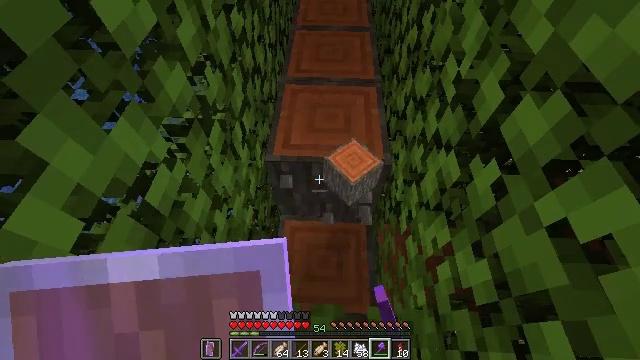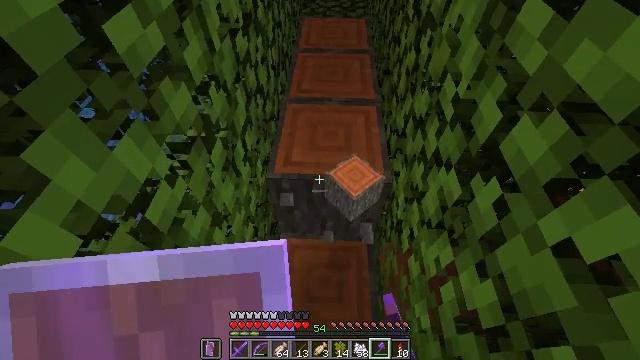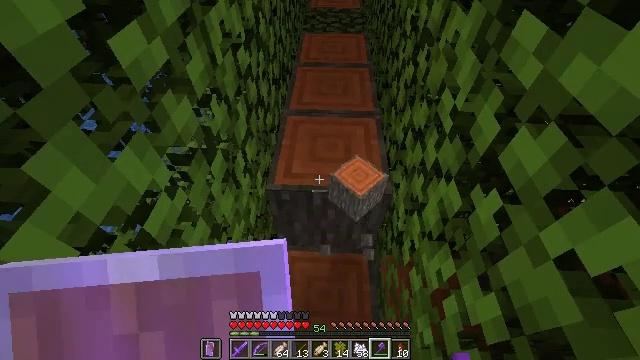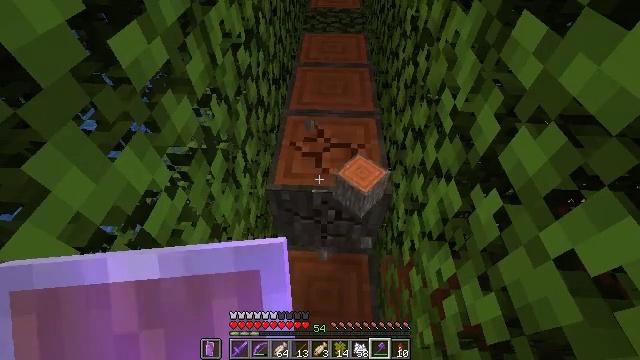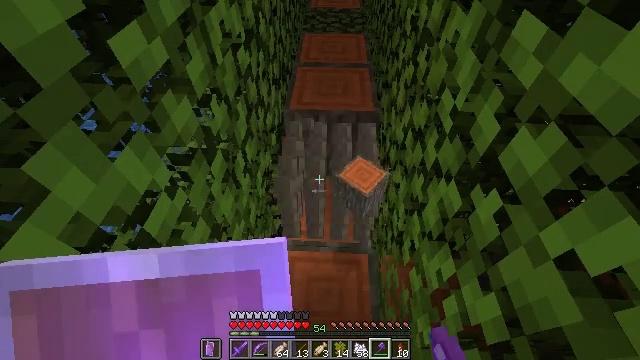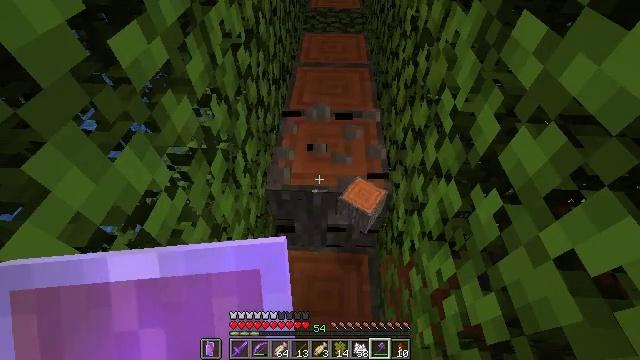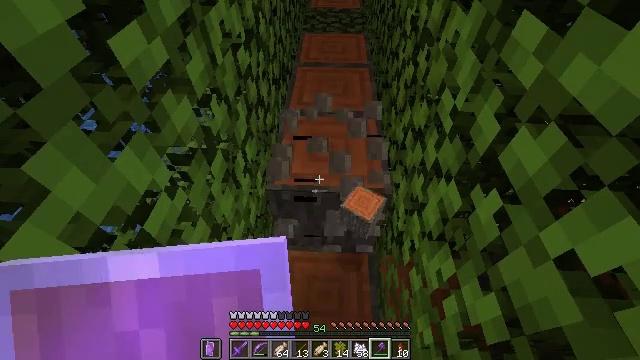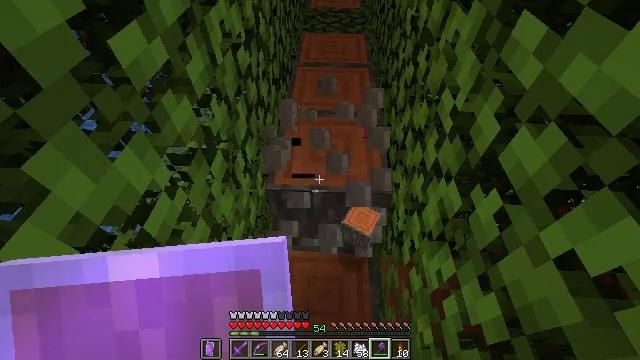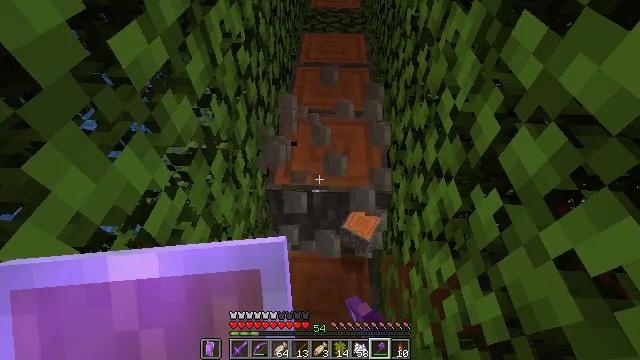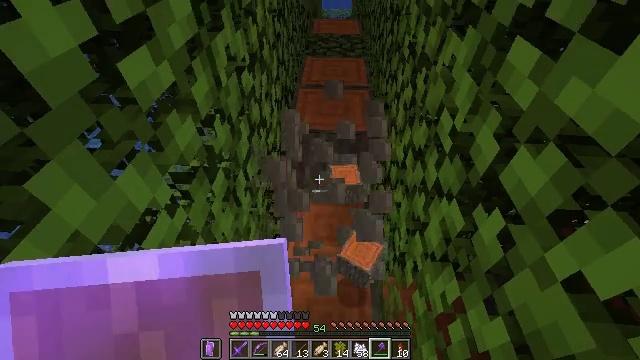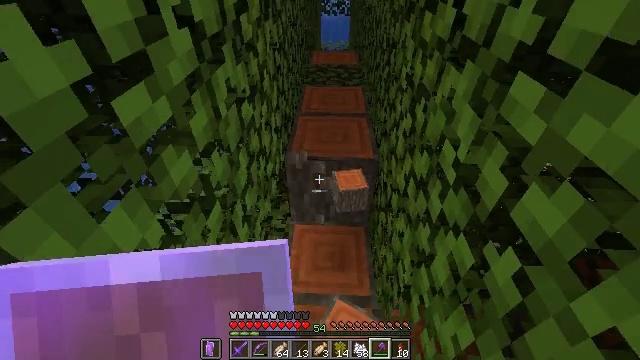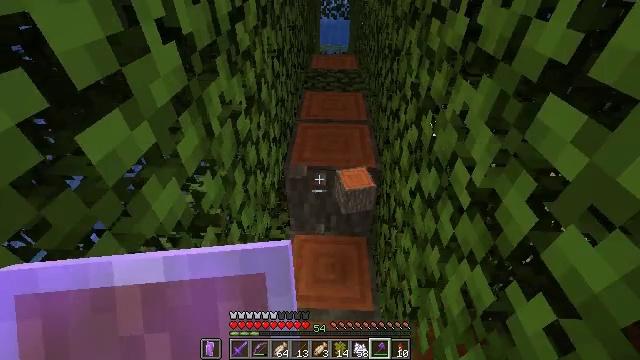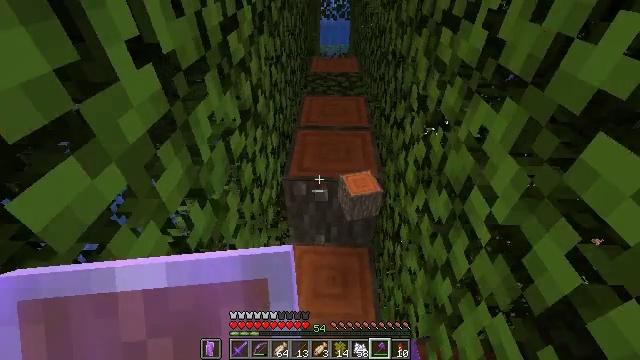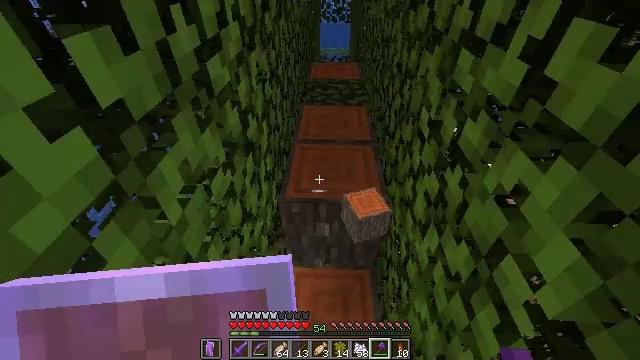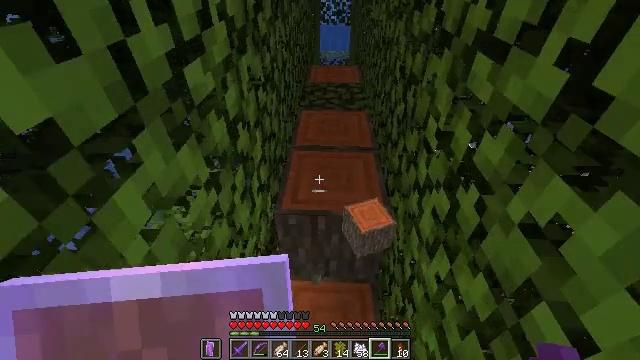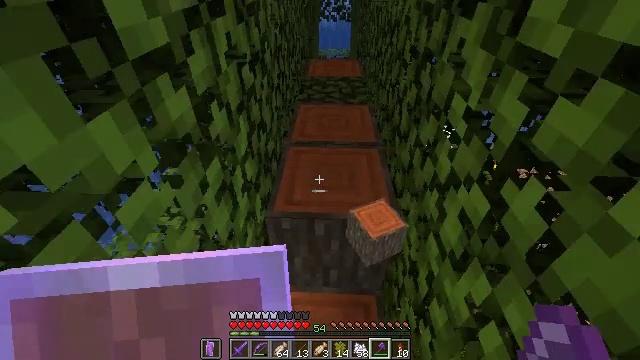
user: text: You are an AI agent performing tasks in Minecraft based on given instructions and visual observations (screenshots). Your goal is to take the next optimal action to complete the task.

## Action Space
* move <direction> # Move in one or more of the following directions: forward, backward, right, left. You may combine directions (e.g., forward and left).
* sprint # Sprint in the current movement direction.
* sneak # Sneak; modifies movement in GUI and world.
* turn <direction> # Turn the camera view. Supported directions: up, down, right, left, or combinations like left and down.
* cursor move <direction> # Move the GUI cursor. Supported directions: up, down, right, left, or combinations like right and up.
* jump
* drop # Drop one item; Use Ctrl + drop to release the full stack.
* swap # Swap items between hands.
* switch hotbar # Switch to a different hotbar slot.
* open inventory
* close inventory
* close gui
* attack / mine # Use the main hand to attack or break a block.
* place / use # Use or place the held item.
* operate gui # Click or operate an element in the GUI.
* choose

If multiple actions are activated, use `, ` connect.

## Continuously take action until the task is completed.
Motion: motion action
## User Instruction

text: Mine acacia log from the tree's trunk.
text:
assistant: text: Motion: turn up
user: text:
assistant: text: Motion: turn up
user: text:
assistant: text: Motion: attack / mine
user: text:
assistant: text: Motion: attack / mine
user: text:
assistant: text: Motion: attack / mine
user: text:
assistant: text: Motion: attack / mine
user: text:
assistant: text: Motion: attack / mine
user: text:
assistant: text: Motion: attack / mine
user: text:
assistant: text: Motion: turn up, attack / mine
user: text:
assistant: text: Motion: move forward, turn up
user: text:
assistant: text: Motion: move forward
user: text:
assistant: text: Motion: move forward
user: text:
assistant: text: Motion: move forward
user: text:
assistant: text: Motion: move forward
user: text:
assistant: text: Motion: no_op
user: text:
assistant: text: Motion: no_op
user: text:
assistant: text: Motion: no_op
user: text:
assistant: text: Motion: no_op
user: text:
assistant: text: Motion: turn up
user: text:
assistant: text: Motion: no_op
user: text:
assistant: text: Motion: attack / mine
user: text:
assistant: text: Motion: attack / mine
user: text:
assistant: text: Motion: turn up, attack / mine
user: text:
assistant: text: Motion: turn up, attack / mine
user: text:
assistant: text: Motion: attack / mine
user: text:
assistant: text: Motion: attack / mine
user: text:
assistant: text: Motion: attack / mine
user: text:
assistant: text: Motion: attack / mine
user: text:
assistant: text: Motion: turn up, attack / mine
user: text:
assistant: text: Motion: turn up, attack / mine